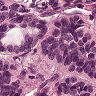
Metastatic tissue present: yes